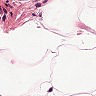
Metastatic tissue present: no